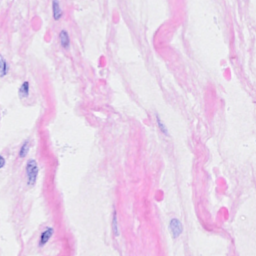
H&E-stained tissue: Breast